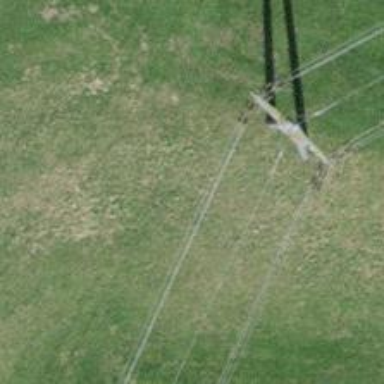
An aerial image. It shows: Power pole.